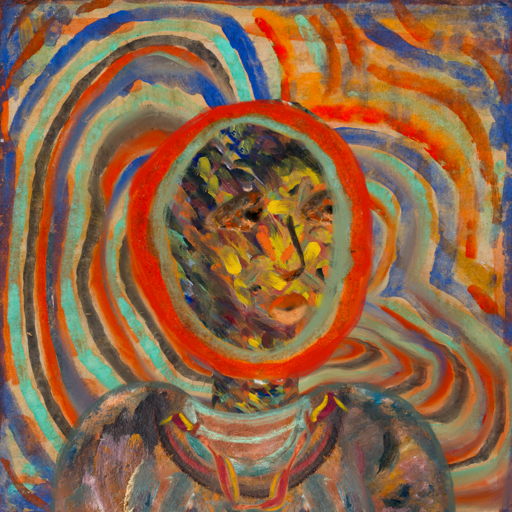
Background: Sisters, Head And Neck Side: An_Impression, Face Side: Gypsy_Queen, Bust: Boggyland, Hair Side: Sisters, Head Accessory: Blank, Second Necklace: Gypsy_Mother_1, Necklace: Blank, Baby: Blank